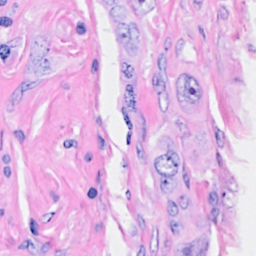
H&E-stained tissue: Breast